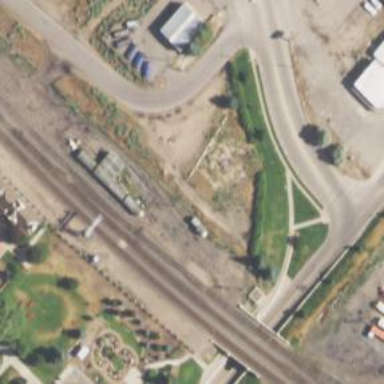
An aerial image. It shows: Railway siding with rails.